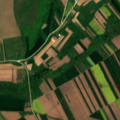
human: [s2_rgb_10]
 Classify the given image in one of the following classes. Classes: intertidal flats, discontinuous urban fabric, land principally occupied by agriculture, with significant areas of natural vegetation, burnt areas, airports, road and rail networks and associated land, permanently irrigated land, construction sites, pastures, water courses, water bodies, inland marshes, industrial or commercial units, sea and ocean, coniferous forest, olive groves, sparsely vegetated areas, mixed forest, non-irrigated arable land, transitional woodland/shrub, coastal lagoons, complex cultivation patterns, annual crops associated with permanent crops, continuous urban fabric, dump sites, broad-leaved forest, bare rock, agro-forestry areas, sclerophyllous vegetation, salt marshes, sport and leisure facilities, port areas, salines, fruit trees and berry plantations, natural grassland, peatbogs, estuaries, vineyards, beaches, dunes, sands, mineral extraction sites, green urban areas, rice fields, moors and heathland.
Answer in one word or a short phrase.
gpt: non-irrigated arable land, vineyards, complex cultivation patterns, land principally occupied by agriculture, with significant areas of natural vegetation, broad-leaved forest